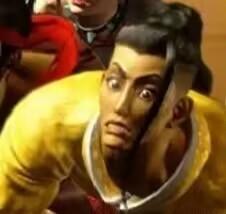
Label: others